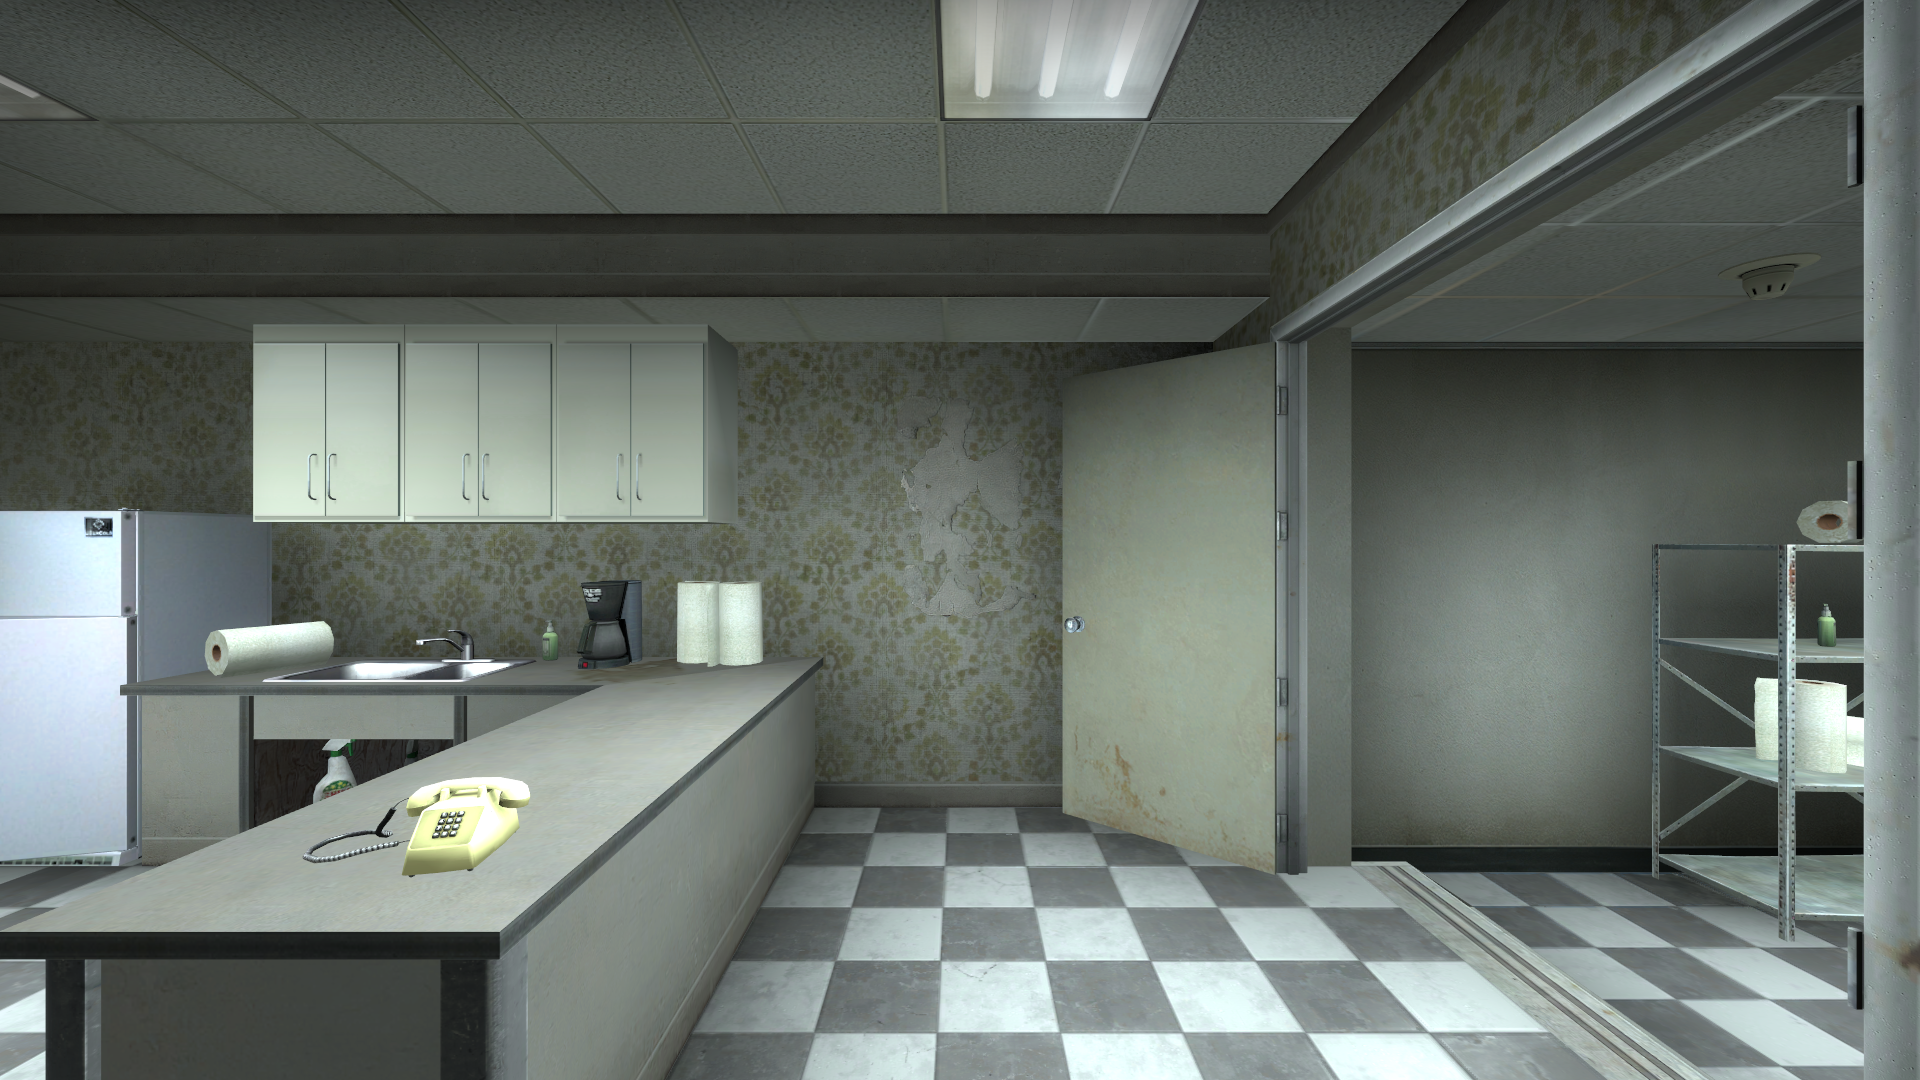
Map: de_train